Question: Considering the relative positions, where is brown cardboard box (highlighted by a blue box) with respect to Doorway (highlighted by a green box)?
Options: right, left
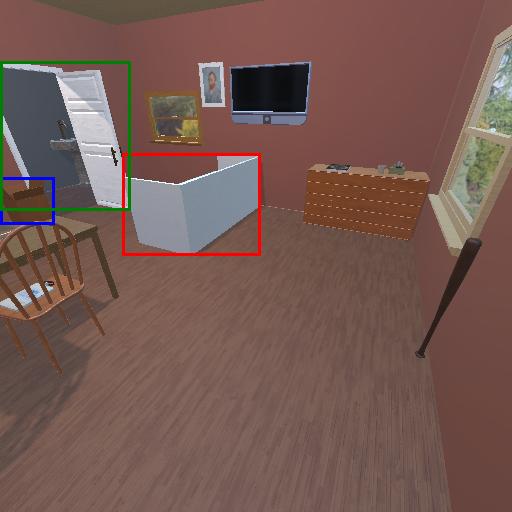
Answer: right